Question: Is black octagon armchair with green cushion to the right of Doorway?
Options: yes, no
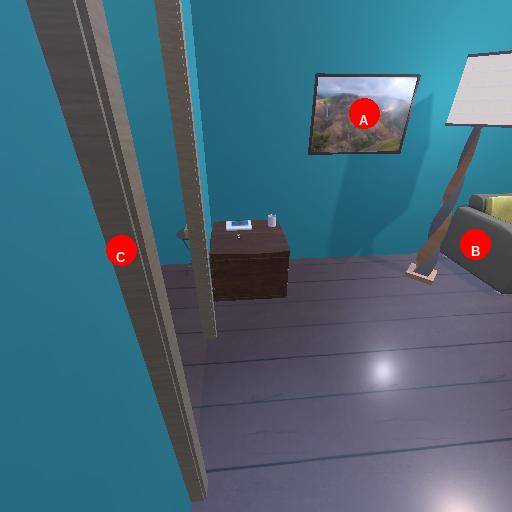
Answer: yes